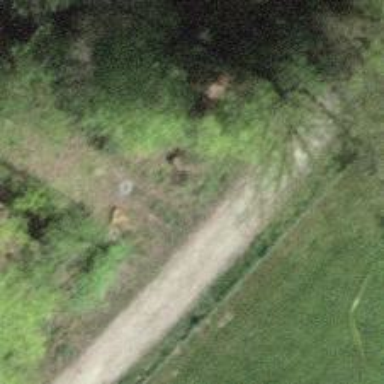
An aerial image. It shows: Bench.